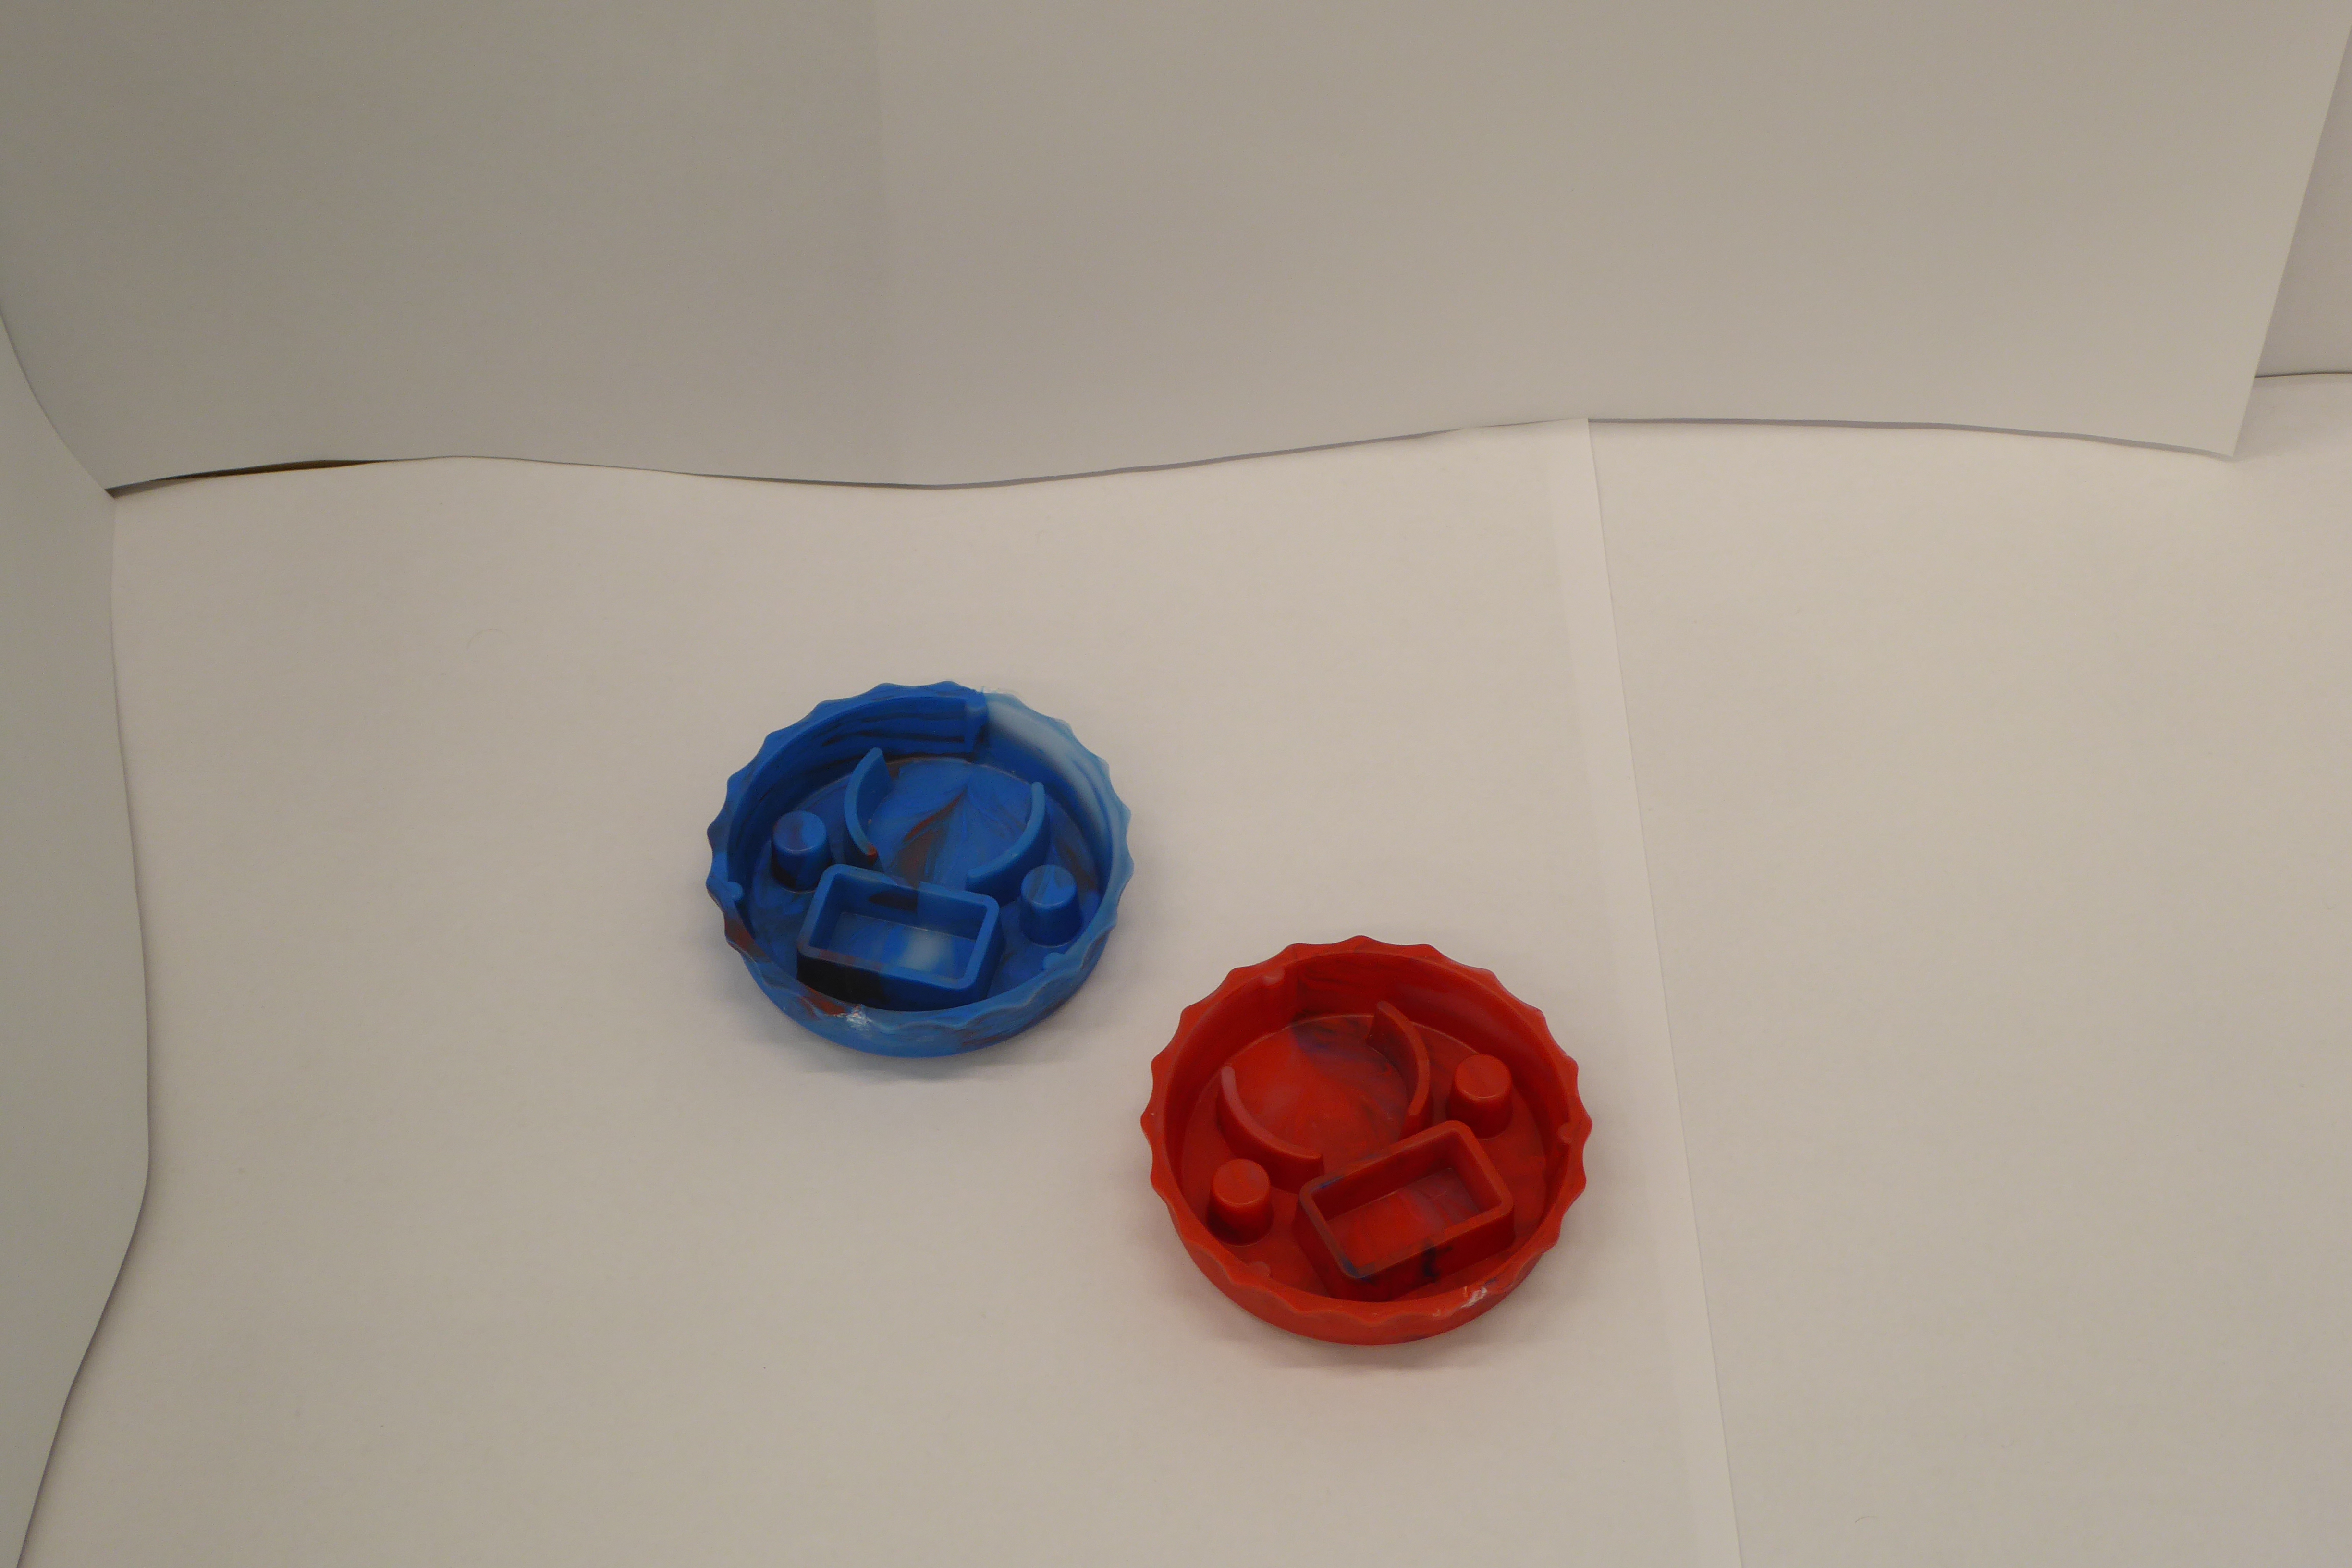
Label: Bottle Opener - Cover